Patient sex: M
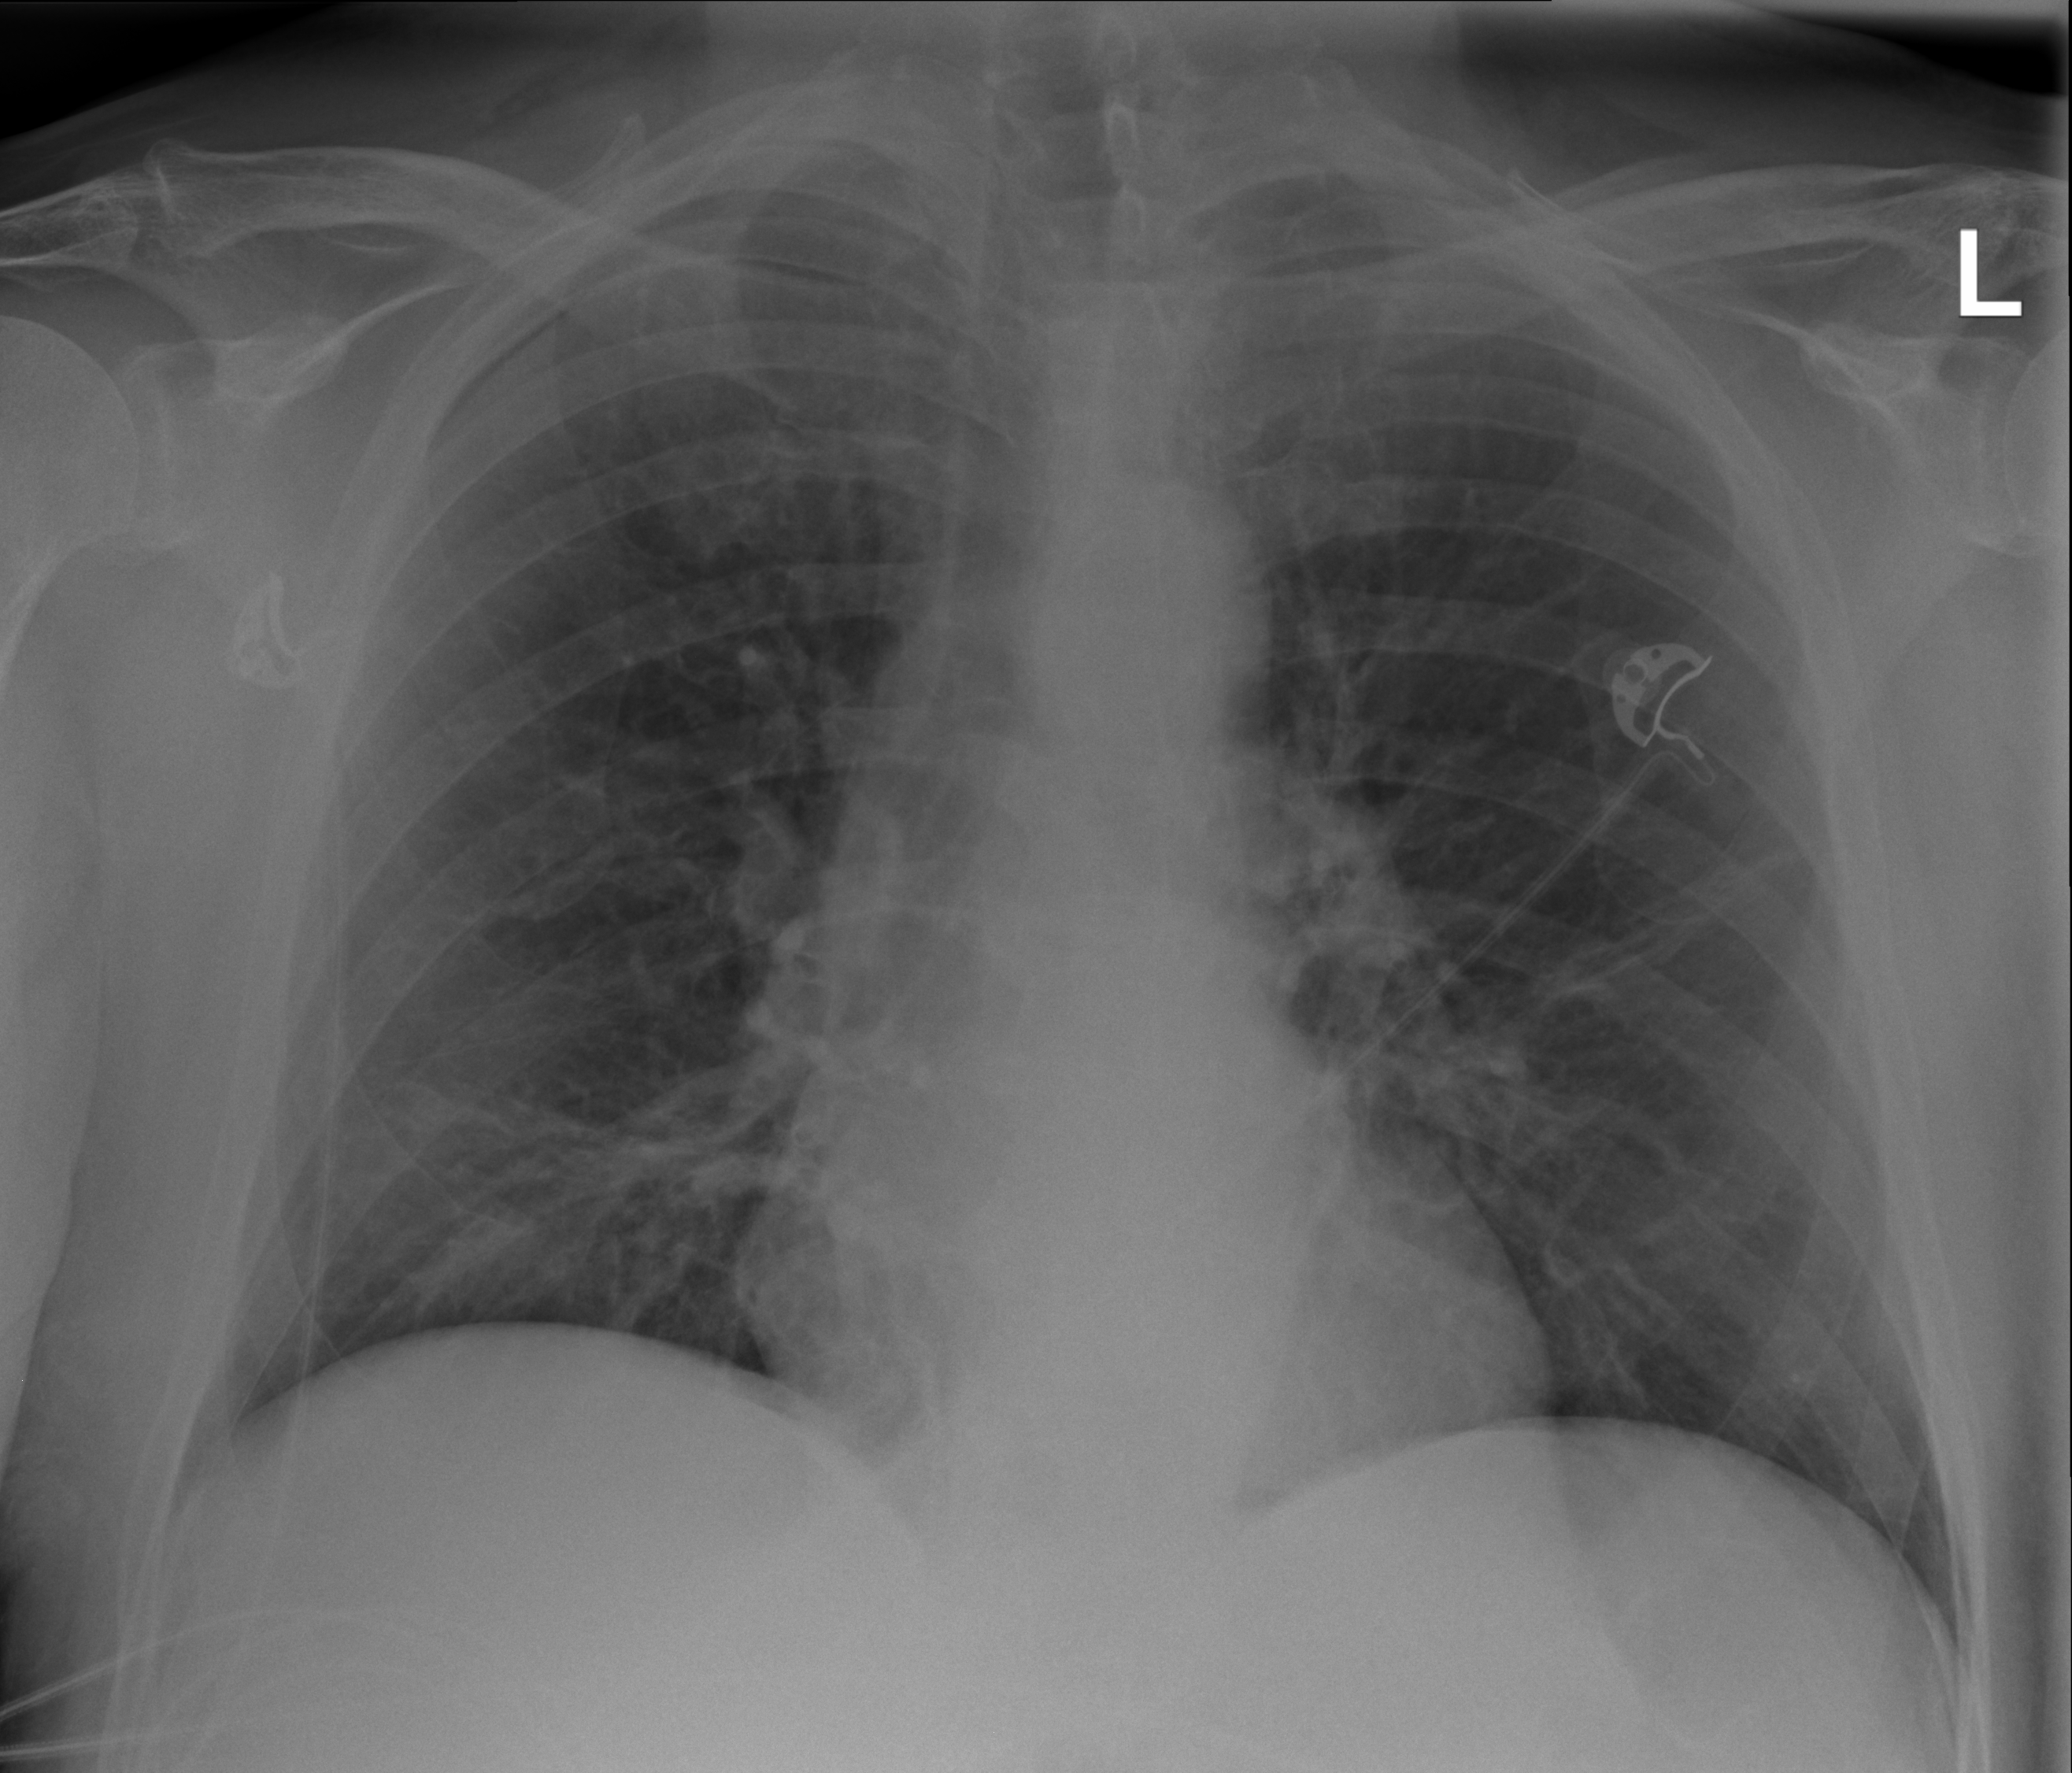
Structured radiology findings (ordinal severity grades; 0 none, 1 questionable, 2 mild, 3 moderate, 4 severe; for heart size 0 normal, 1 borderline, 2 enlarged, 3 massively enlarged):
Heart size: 0
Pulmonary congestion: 0
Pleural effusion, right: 0
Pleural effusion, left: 0
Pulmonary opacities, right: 1
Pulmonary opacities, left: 0
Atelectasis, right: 1
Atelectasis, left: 1